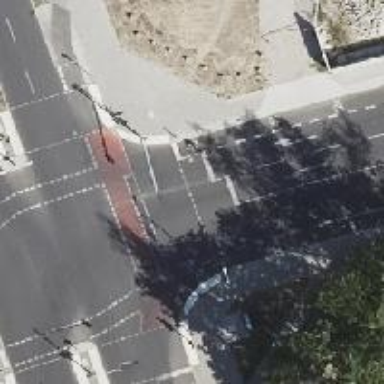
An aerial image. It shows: Road with traffic signals.